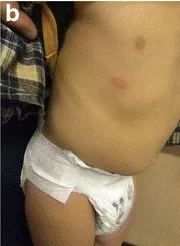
B. Hives developed 15 minutes following ingestion of one tenth of weight-based dose of amoxicillin.
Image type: medical_photograph (skin_photograph)